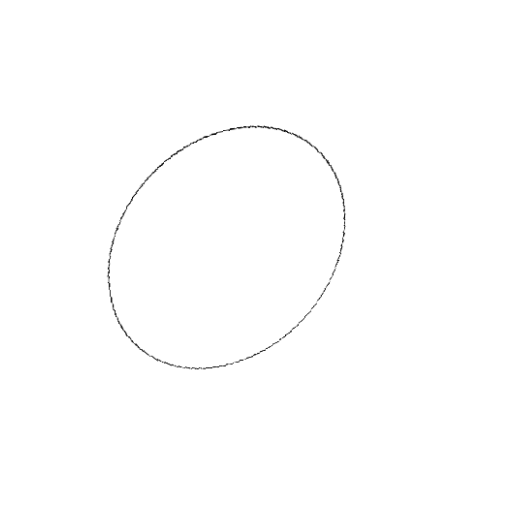
Crossing number: 0